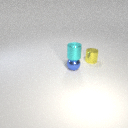
small yellow metal cylinder to the right of small blue metal sphere